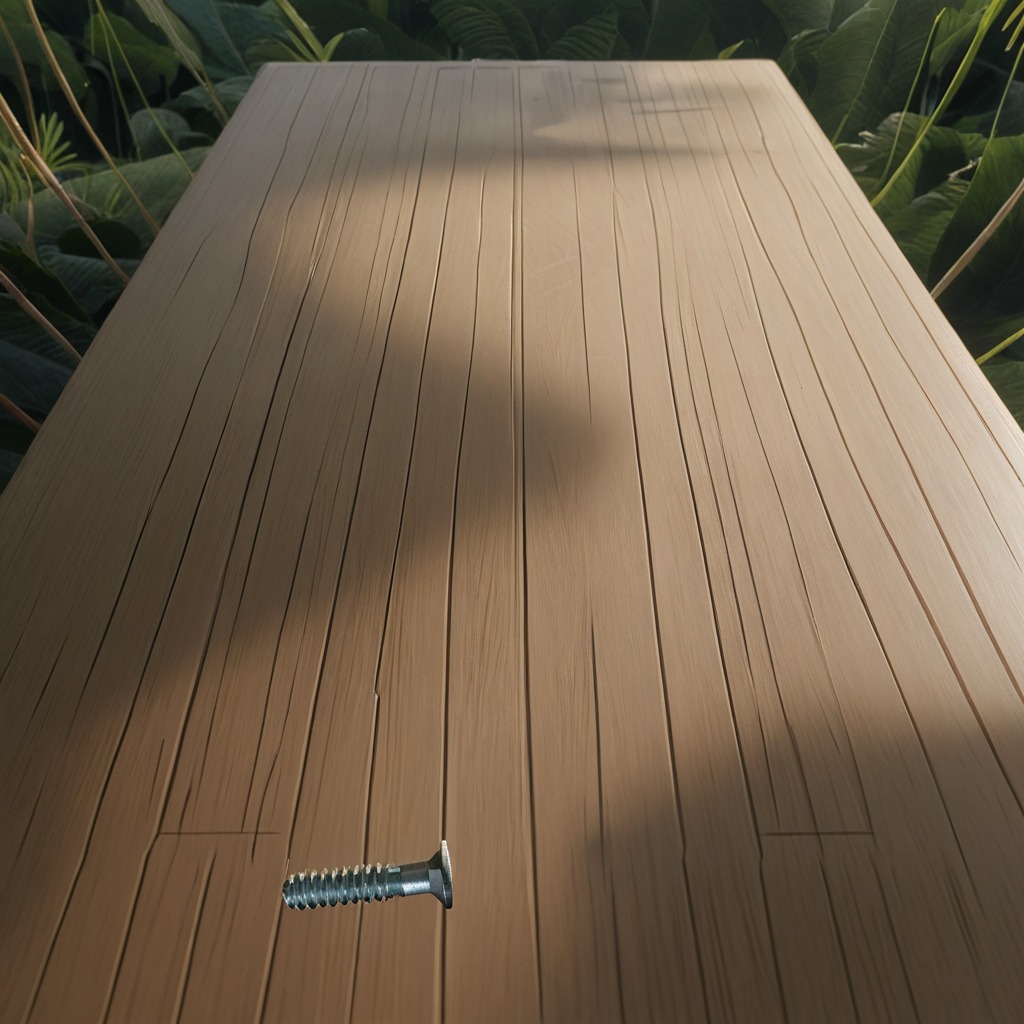
A metal screw is lying on a wooden table in a jungle field workshop tent.